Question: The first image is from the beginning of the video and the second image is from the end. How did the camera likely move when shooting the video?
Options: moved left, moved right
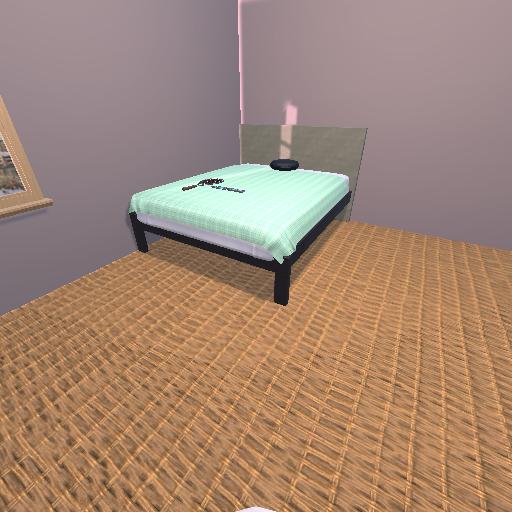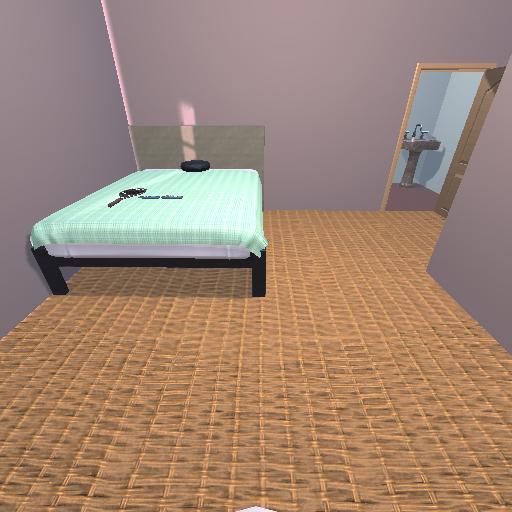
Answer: moved left